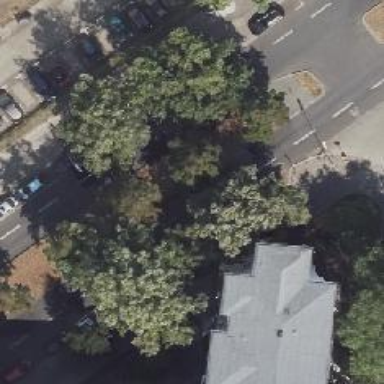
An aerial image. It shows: Deciduous broadleaved tree.